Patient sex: F
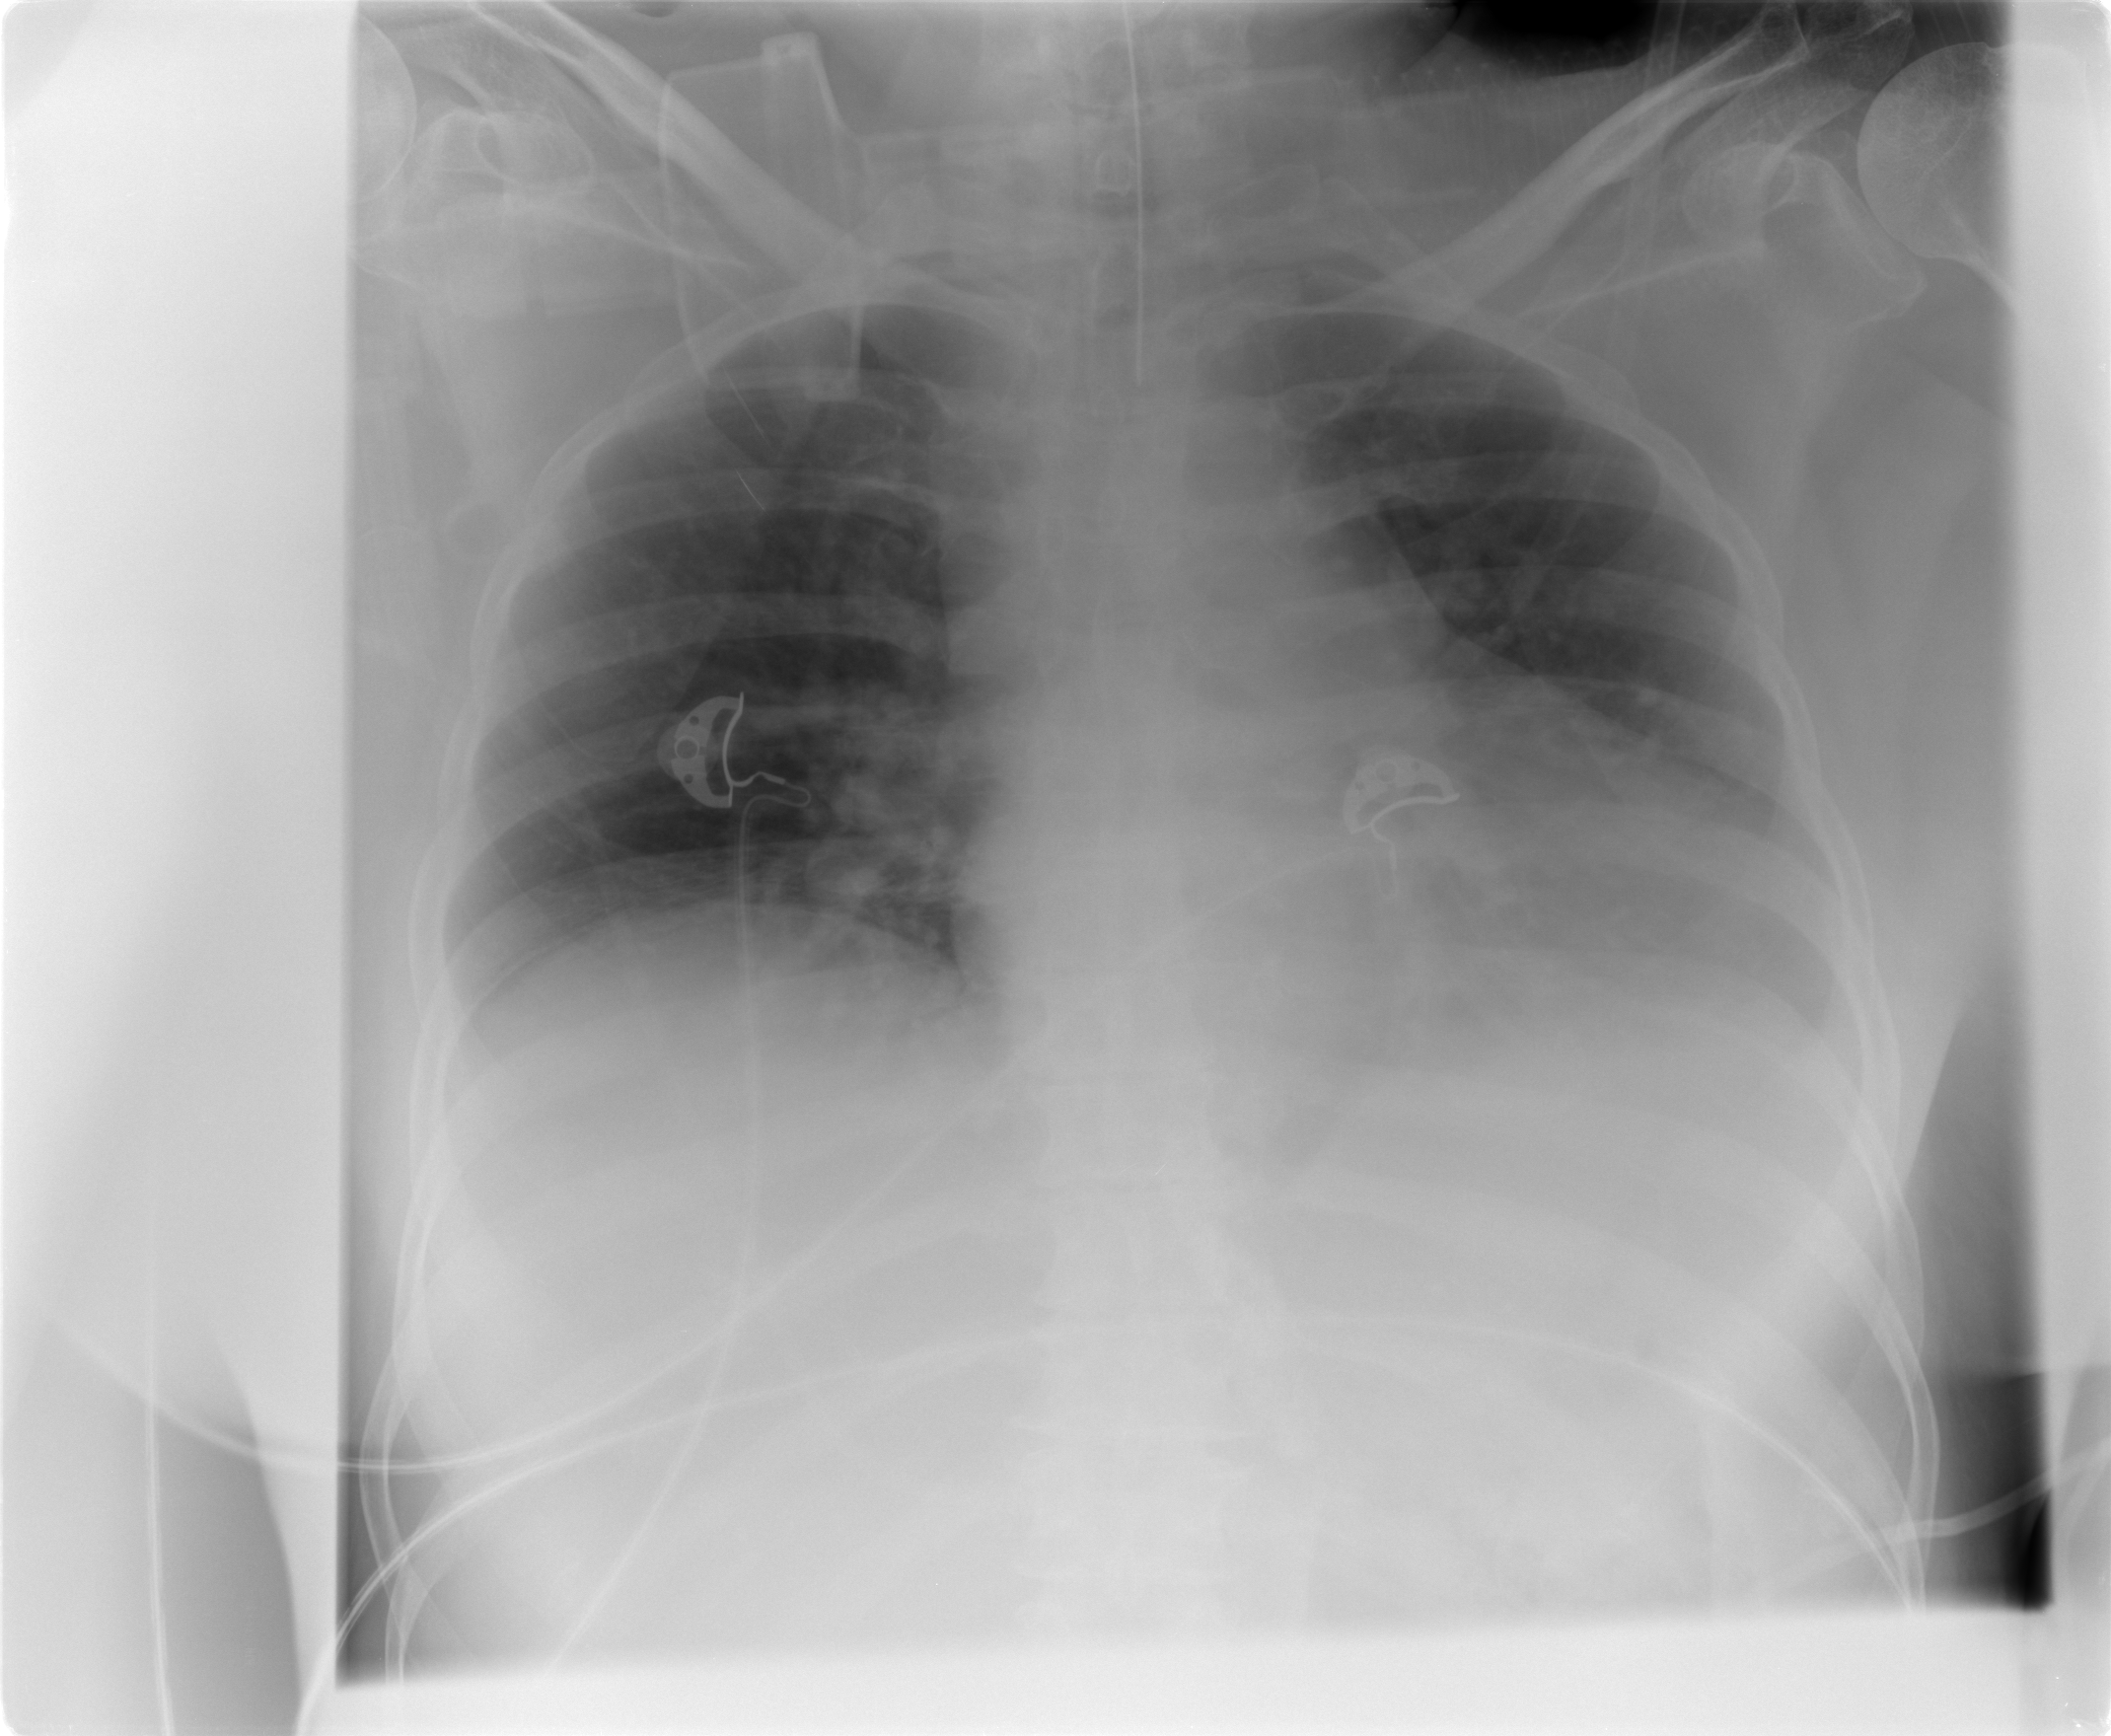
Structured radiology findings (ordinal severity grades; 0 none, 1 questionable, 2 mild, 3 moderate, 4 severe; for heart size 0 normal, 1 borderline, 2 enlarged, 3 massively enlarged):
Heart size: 2
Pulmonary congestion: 0
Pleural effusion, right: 0
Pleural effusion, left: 0
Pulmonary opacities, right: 0
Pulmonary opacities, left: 0
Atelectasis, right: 0
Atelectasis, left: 2